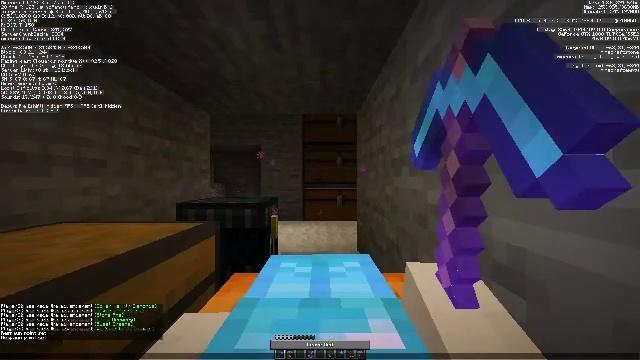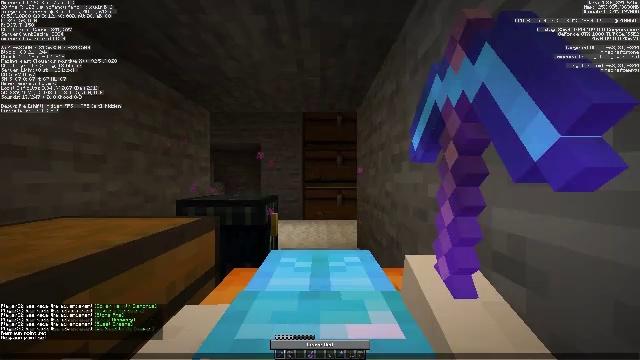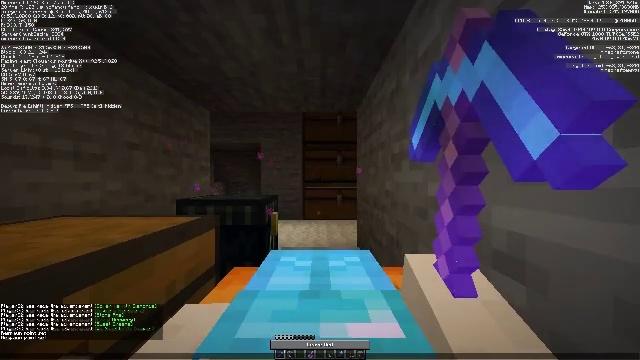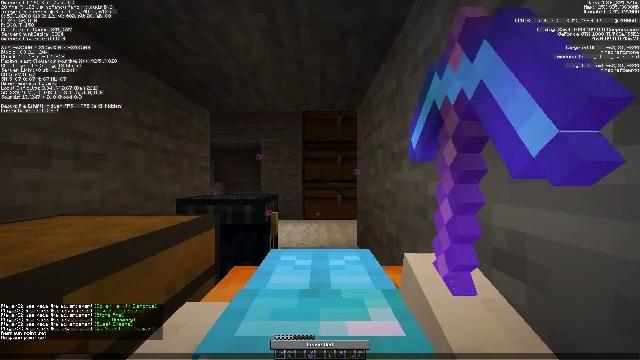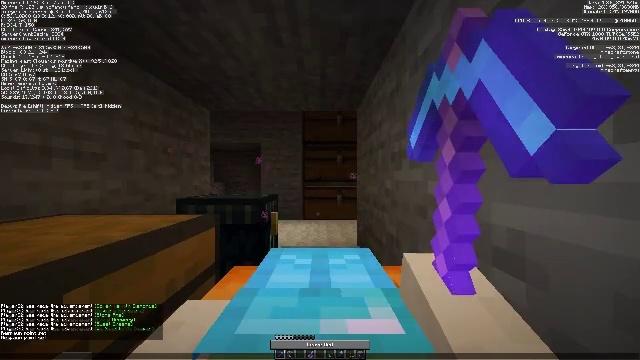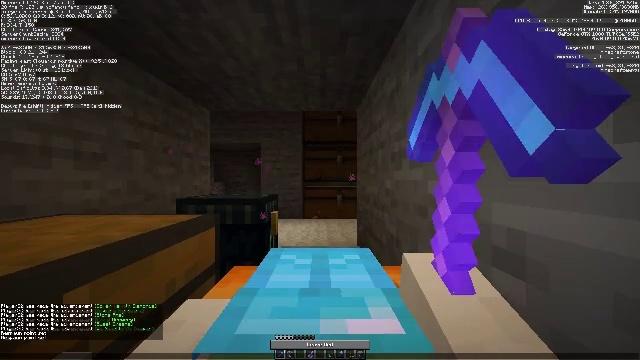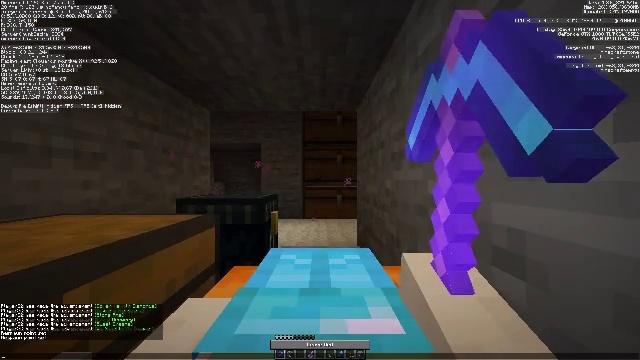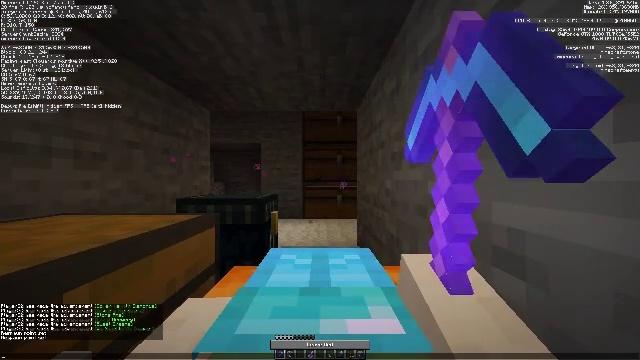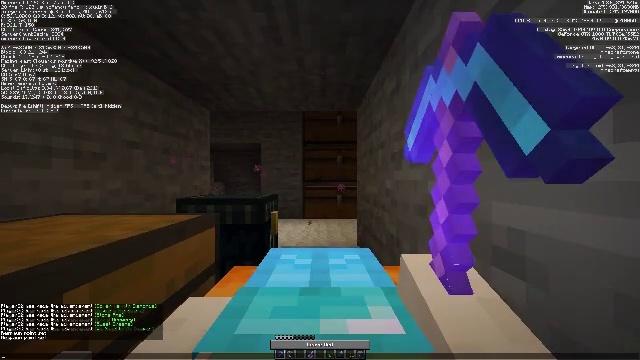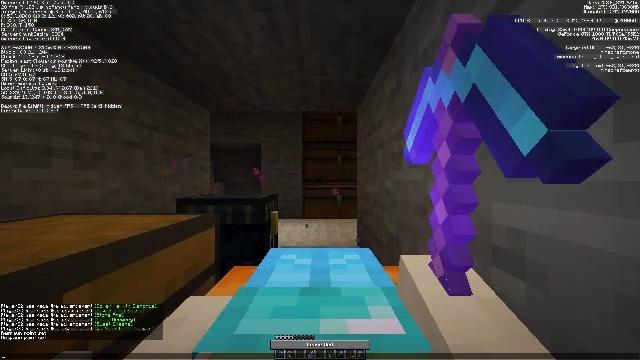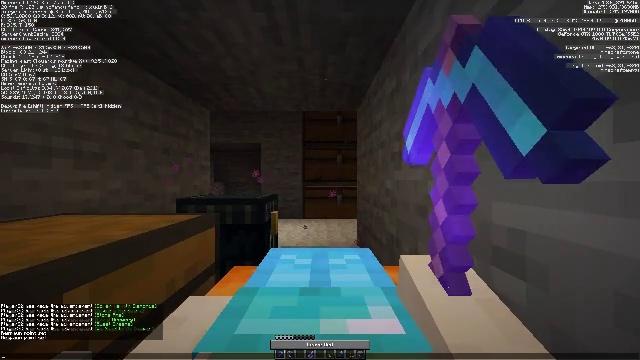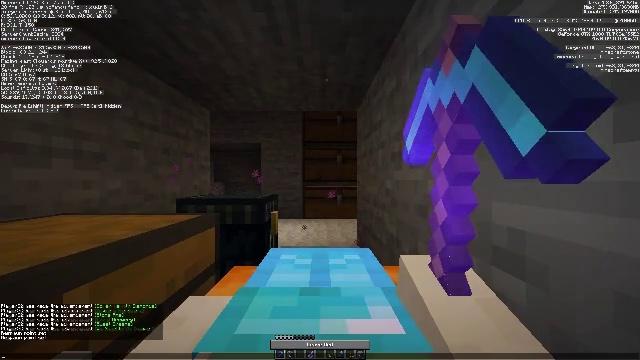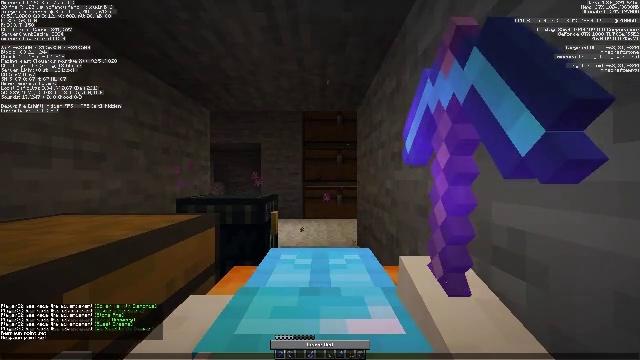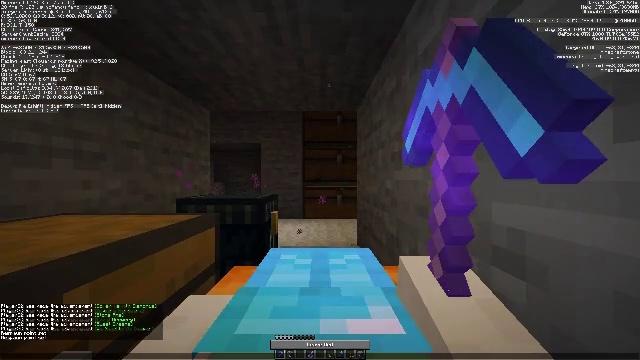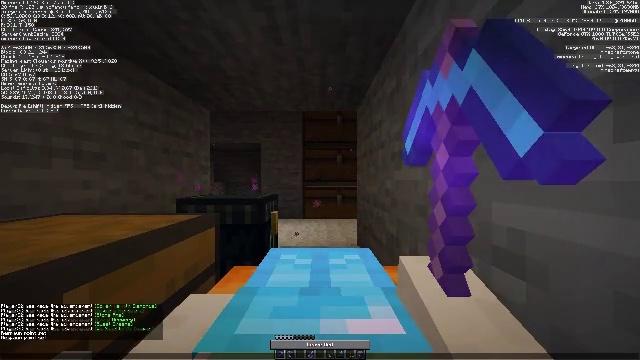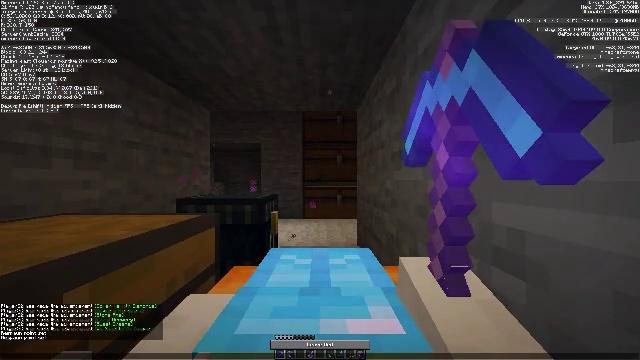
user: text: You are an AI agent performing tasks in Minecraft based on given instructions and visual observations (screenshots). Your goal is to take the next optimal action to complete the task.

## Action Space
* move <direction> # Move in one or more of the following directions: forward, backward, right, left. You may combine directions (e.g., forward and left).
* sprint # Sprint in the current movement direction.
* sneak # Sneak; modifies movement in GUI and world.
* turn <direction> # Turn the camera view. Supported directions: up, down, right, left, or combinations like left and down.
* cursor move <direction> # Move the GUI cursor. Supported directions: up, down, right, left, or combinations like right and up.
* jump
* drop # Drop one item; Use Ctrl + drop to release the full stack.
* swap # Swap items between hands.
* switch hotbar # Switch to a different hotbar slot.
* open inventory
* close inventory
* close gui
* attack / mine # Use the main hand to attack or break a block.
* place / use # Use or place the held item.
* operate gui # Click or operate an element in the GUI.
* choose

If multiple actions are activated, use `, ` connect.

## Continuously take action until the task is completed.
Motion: motion action
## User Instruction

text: Gather items from the yellow shulker box.
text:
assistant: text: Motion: no_op
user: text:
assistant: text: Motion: no_op
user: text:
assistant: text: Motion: no_op
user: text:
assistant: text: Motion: no_op
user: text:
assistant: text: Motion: no_op
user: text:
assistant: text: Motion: no_op
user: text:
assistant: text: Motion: turn right
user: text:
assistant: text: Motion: no_op
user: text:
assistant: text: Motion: no_op
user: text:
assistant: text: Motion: no_op
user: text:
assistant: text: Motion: no_op
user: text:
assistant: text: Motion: no_op
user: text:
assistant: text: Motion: no_op
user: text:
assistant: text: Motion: no_op
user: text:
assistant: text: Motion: no_op
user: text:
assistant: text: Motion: no_op
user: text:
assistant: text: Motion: no_op
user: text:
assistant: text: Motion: no_op
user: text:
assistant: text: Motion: no_op
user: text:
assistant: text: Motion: no_op
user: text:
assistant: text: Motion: no_op
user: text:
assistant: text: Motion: no_op
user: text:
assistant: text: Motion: no_op
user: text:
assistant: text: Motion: no_op
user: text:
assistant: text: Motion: no_op
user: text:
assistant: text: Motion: no_op
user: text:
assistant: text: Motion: no_op
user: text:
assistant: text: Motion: no_op
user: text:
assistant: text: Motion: no_op
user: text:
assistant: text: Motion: no_op